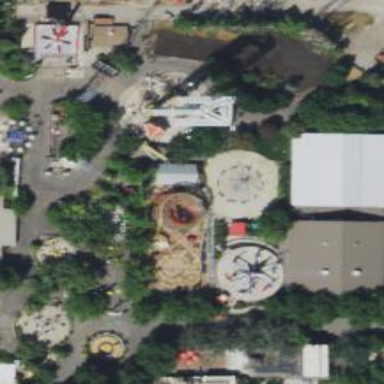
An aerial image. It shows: Thrilling roller coaster attraction.